Question: I have GridPane which has two columns: first contains fixed-size ImageView, the second has VBox with Text elements. I need this VBox to fit the column width. Grid has right dimensions, ImageView too, but VBox in second column fits to text which it contains, not to parent (grid).
'''
VBox box = new VBox();
// all three texts can be changed during program execution by user
// (so 'box' width cannot be based on children widths)
box.getChildren().addAll(new Text("1"), new Text("2"), new Text("3"));
box.setStyle("-fx-background-color: red;");
Image image = ...; // image is always 150x150 px
ImageView imgView = new ImageView(image);
GridPane grid = new GridPane();
grid.add(imgView, 0,0);
grid.add(box,1,0);
grid.add(new Text("another content"), 0,1,2,1);
'''
According to given example i want 'box' to have the same width as second column of 'grid' object.
How to fix this?

Container with green border: GridPane grid
Container with lightblue border: VBox box
GridPane has red background, VBox has pink background. You can see that it clearly DOES NOT fit it's parent width.
Thanks in advance
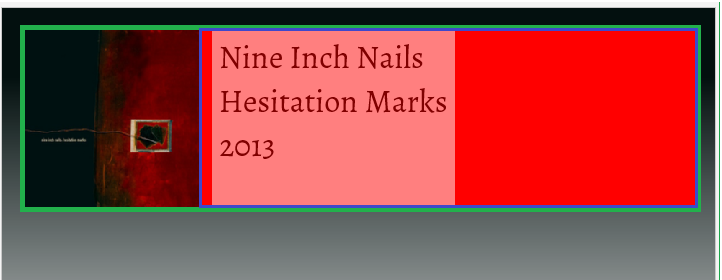
Answer: You can set the 'Hgrow' to the children of the GridPane. Setting the 'HGrow' as 'Always' will allow them to occupy the 'total width available' to them.
As 'box' is a child of gridPane, you can apply the property using the static method <URL>
'''
GridPane.setHgrow(box, Priority.Always);
'''
For similar issues with 'height', you can use <URL>.